Question: I've set my app to use the RGBA4444 pixel format by default for its Texture2D objects.
'Texture2D::setDefaultAlphaPixelFormat(Texture2D::PixelFormat::RGBA4444);'
This works great -- it has cut my memory footprint in half and 16 bit still looks fine for most images. However, some images are a bit messed up... namely those that are primarily in one colour, such as a particular grassy background texture which uses quite a large number of green shades. It looks absolutely horrible in anything less than 32 bit, and I'd rather not have to create a texture that looks nicer when 16 bit'ified.

The best solution for me would be to be able to set the sprite to use RGBA8888 as an exception. After all, 'setDefaultAlphaPixelFormat()' implies that it can be specified otherwise, right? But I have been as-yet unable to find out how.
Can it be done?
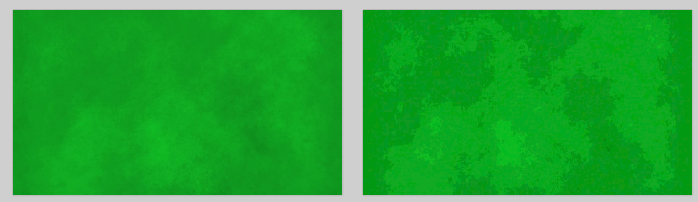
Answer: A solution is to change the default format before loading and set it back again afterwards. This is how I did it:
'''
Texture2D::PixelFormat defaultFormat = Texture2D::getDefaultAlphaPixelFormat();
Texture2D::setDefaultAlphaPixelFormat(Texture2D::PixelFormat::RGBA8888);
// Load RGBA8888 textures here
TextureCache::getInstance()->addImage(IMAGE_BACKGROUND_GRASS);
Texture2D::setDefaultAlphaPixelFormat(defaultFormat);
'''
I think this is about as good as it gets, thanks LearnCocos2D. :)